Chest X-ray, AP view. Patient: 47 years old, sex M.
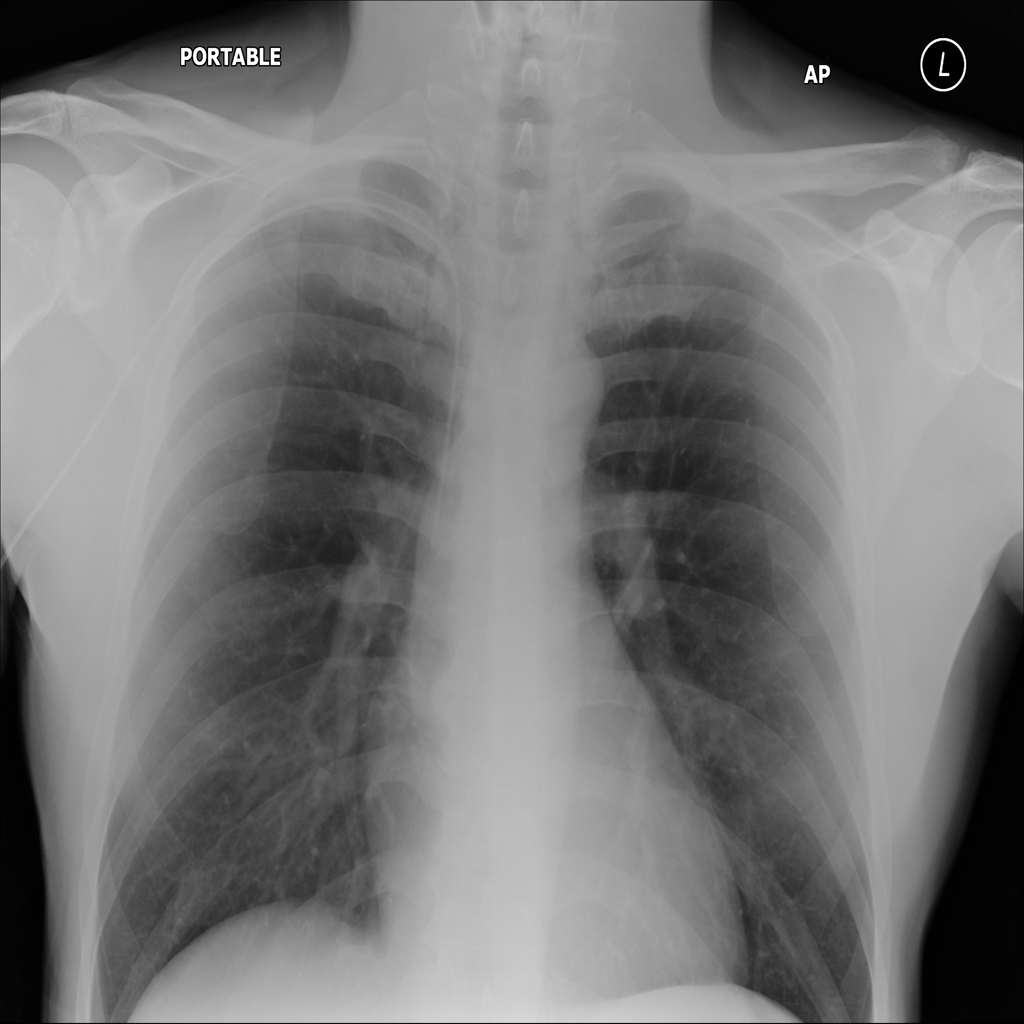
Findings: No Finding